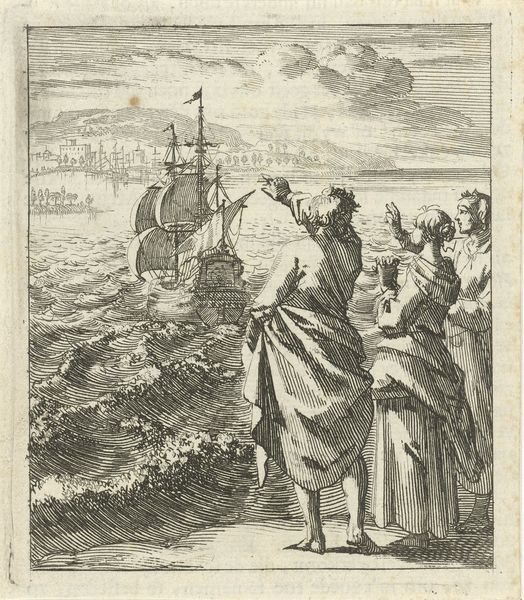
Titel: Drie figuren zwaaien een zeilschip uit
Künstler: Jan Luyken
Standort: Amsterdam
Institution: Rijksmuseum
Schlagwörter: baum, himmel, mann, meer, wolken, bäume, frauen, menschen, see, stadt, hintergrund, skizze, vordergrund, haus, kleidung, horizont, häuser, wind, land, schiff, segel, strand, wellen, segelschiff, abschied, druck, stich, winken, zeichung, überfahrt, schifffahrt, entdeckung, drei personen, neue welt, schwarzweß, fruaen, entdeckungsreise